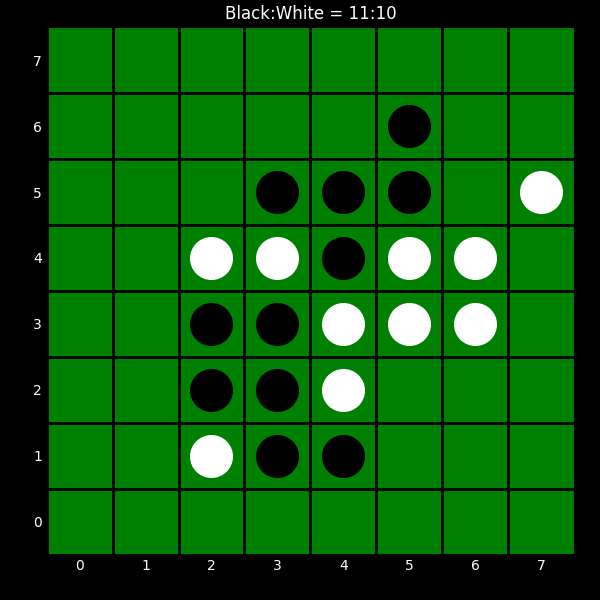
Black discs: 11
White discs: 10